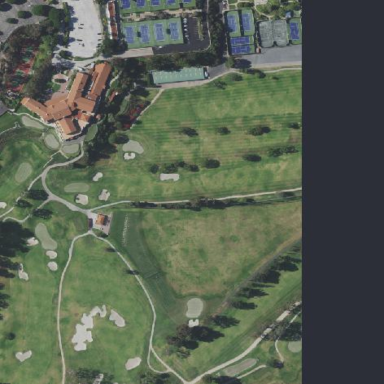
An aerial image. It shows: Rough grassy area used for golf.